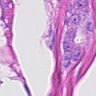
Metastatic tissue present: yes